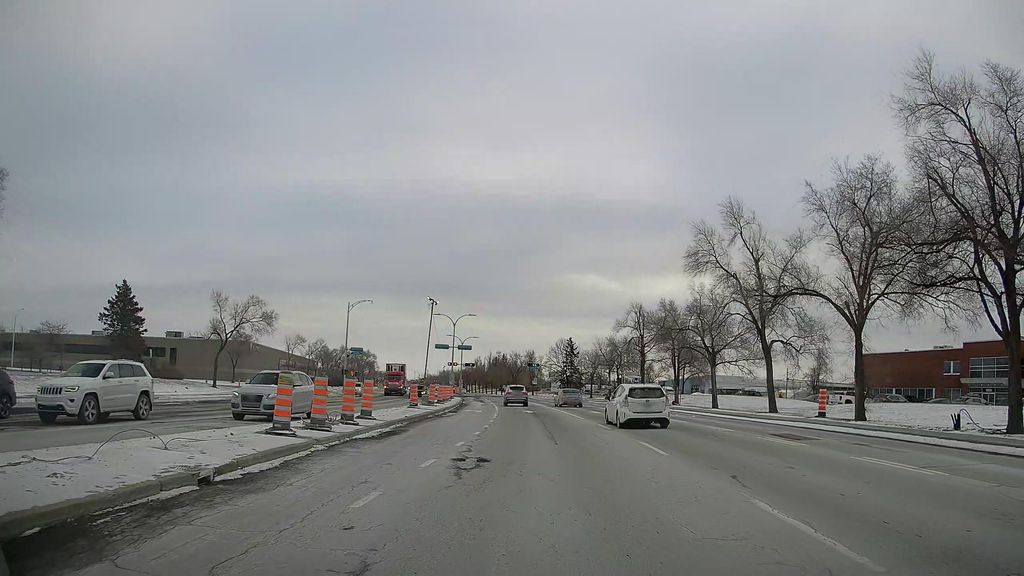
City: montreal